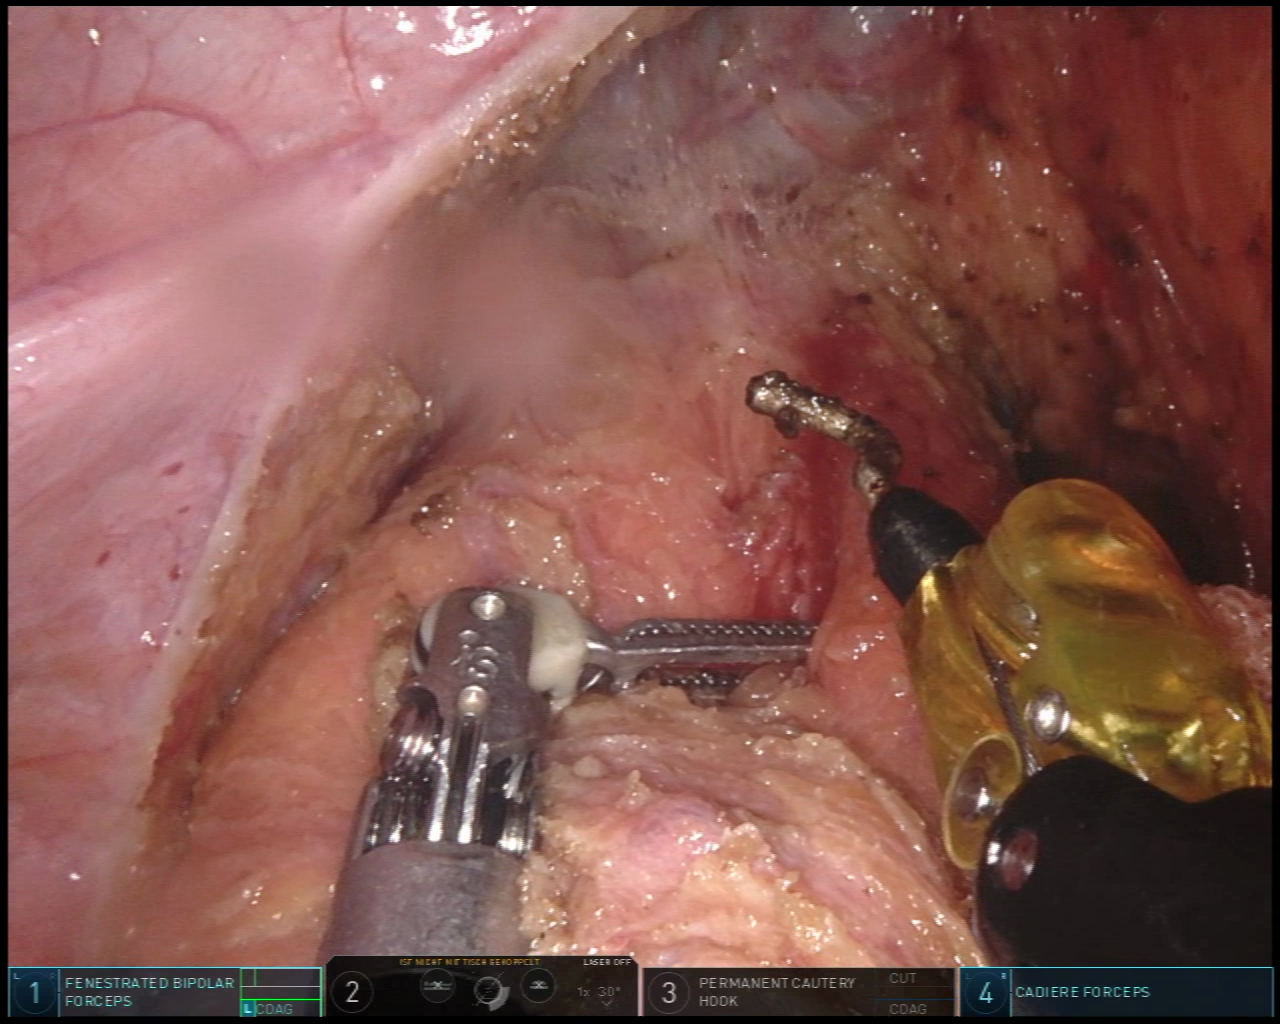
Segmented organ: vesicular_glands
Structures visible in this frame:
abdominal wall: no
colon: no
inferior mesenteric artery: no
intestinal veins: no
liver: no
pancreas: no
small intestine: no
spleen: no
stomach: no
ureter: no
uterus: no
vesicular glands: yes